Aerial crown-view tile of a tropical tree (Barro Colorado Island, Panama), acquired 20240918:
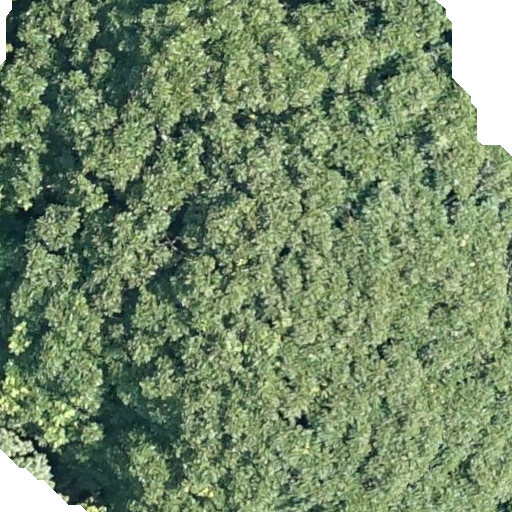
Species: Dipteryx oleifera
GBIF accepted scientific name: Dipteryx oleifera
Crown area: 504.009 m²